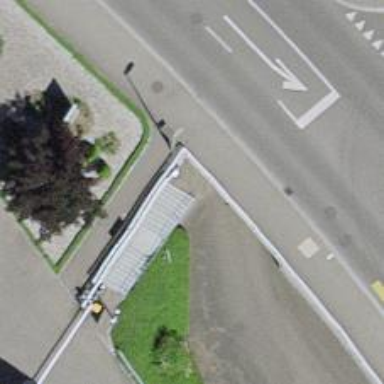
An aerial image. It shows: Service road with asphalt surface running through tunnel.